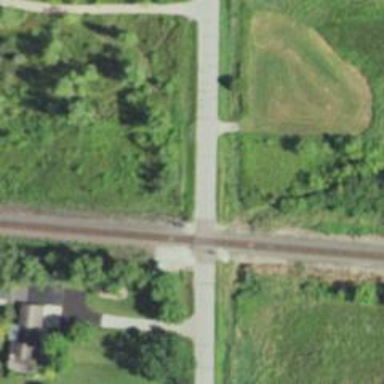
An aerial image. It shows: Level crossing along the railway.